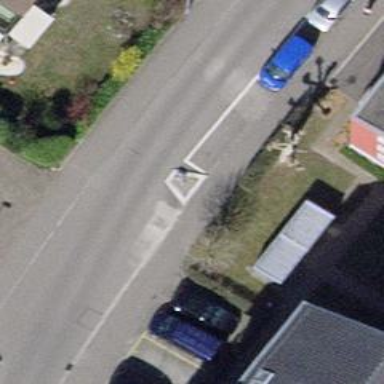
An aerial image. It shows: Residential road with marked parking lane on the left.